高一 · 立体几何学
如图, 在四棱雉 $O-A B C D$ 中, $O A \perp$ 底面 $A B C D$, 且底面 $A B C D$ 是边长为 2 的正方形, 且 $O A=2, M, N$ 分别为 $O A, B C$ 的中点.

(1) 求证: 直线 $M N / /$ 平面 $O C D$;

（2）求点 $B$ 到平面 $D M N$ 的距离.

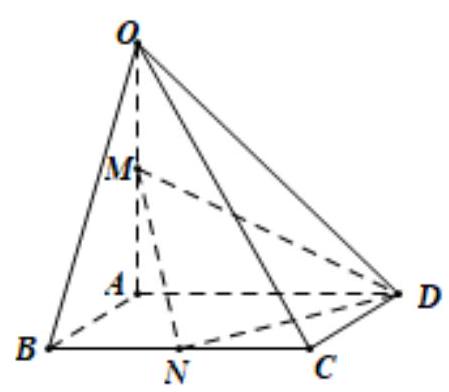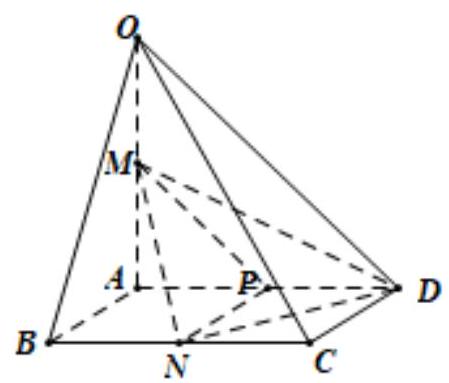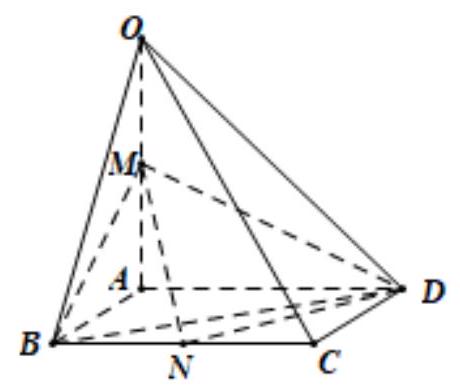
答案: ) 证明见详解; (2) $\frac{2 \sqrt{21}}{21}$
解析: 【分析】

（1）构造平面, 使之与平面 $O C D$ 平行, 再通过面面平行证明线面平行即可;

（2）通过变换顶点，利用等体积法求得点到平面的距离.

【详解】

(1) 取 $A D$ 中点为 $P$, 连接 $P N, P M$, 如下图所示:

在 $O A D$ 中, 因为 $M, P$ 分别是 $O A, A D$ 的中点,

故 $P M / / O D$;

在正方形 $A B C D$ 中, 因为 $P, N$ 分别是 $A D, B C$ 的中点,故 $P N / / C D$;

又因为 $P M \cap P N=P, P M, P N \subset$ 平面 $P M N$,

$O D \cap C D=D, O D, D C \subset$ 平面 $O D C ，$

故平面 $P M N / /$ 平面 $O D C$ ，

又因为 $M N \subset$ 平面 $P M N$, 故 $M N / /$ 平面 $O D C$ ，即证.

(2) 连接 $B M, B D$ ，如下图所示:

因为 $N$ 点为 $B C$ 中点, 故 $B N=\frac{1}{2} B C=1$

$S_{\varangle_{B N D}}=\frac{1}{2} \times B N \times D C=\frac{1}{2} \times 1 \times 2=1$

又因为 $M A \perp$ 平面 $A B C D$, 且 $M A=\frac{1}{2} O A=1$

故 $V_{M-B N D}=\frac{1}{3} S_{{ }^{B N D}} \times M A=\frac{1}{3}$.

又在 $M N D$ 中, 容易知 $D N=\sqrt{5}, M D=\sqrt{5}, M N=\sqrt{6}$,

故 $M N$ 边上的高为 $\frac{\sqrt{14}}{2}$ ，

故 $S_{\text {MND }}=\frac{\sqrt{21}}{2}$.

设点 $B$ 到平面 $M N D$ 的距离为 $h$ ，

则 $V_{B-M N D}=V_{M-B N D}=\frac{1}{3} \times S_{\varangle M N D} \times h=\frac{1}{3}$

解得 $h=\frac{2 \sqrt{21}}{21}$.

故点 $B$ 到平面 $M N D$ 的距离为 $\frac{2 \sqrt{21}}{21}$.

【点睛】

本题考查由面面平行推证线面平行, 以及用等体积法求解点到面的距离, 属基础题.